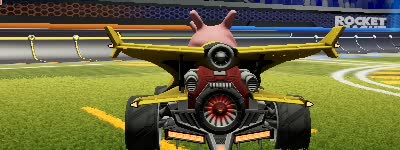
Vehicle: aftershock